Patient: sex M, age 72
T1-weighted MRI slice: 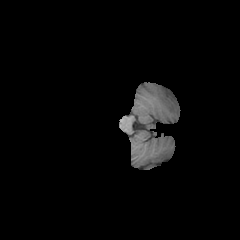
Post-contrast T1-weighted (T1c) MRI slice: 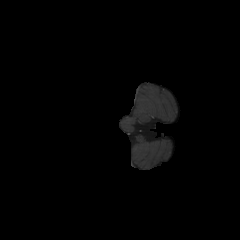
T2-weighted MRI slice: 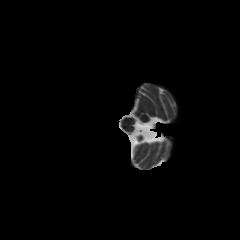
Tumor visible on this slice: no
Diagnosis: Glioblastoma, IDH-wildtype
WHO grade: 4